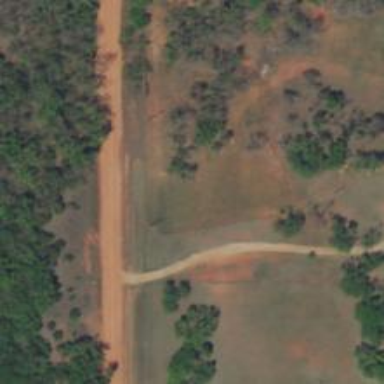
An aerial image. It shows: Driveway.